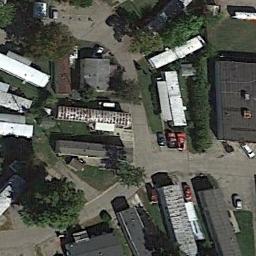
Label: residential